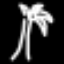
Label: palm tree